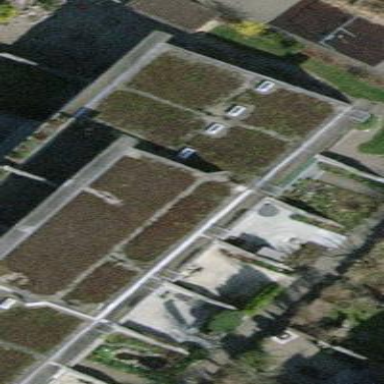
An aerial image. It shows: Terrace building.